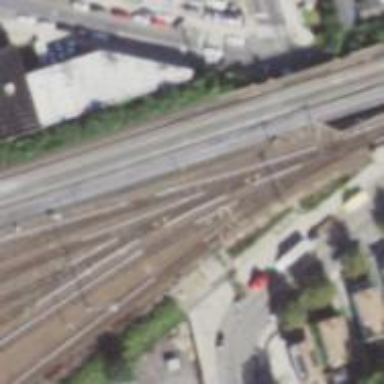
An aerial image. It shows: Electrified railway yard with rail tracks.